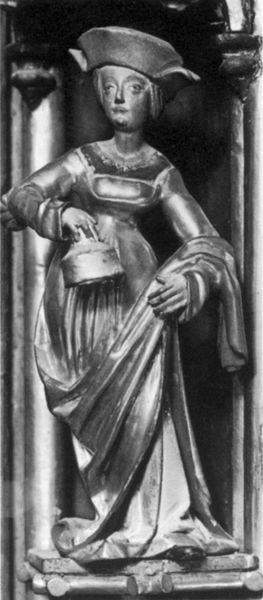
Titel: Hochaltar, törichte Jungfrau aus der Hohlkehle des Schreines
Künstler: Bildschnitzer der Schnatterpeck-Werkstatt
Standort: Niederlana (Südtirol)
Institution: Pfarrkirche Mariae Himmelfahrt
Schlagwörter: hand, umhang, weiß, bewegung, brust, finger, frau, frisur, haar, holz, hut, kleid, laterne, mund, nase, schmuck, schwarz, säule, säulen, blick, dame, rock, jung, mütze, architektur, arm, arme, augen, falten, gesicht, kleidung, kragen, rahmen, silber, sockel, stehen, stein, tragen, trauer, hals, hände, niederlande, kirche, figur, gewand, haare, mantel, stehend, gotik, schultern, traurig, henkel, kanne, skulptur, statue, schwung, kopfbedeckung, schleppe, taille, topf, brüste, füße, bogen, haltung, klein, column, hat, dress, face, gold, hair, lady, nose, old, woman, detail, glanz, korb, metall, pot, bronze, faltenwurf, plastik, junge, foto, fotografie, nische, burg, steht, schwarzweiss, wärmflasche, altar, kapitelle, schnitzerei, photo, köchin, glocke, leid, greek, roman, mittelalter, girl, eyes, metal, konsole, heilige, gefasst, black and white, fotographie, fabric, gegenstand, spirale, behälter, sculpture, geschnitzt, gegossen, kessel, drape, amsterdam, lantern, history, rome, schwrzweiß, untergewand, religion, behältnis, figure, lips, teapot, christian, sulpture, holzplastik, vollplastik, gewandbausch, christianity, fenstern, henkelmann, pedestal, standing, belgien, kurche, gesischt, gleid, bosom, kettle, holding, egossen, clothe, stature, imperial, kessel#, statute, big hat, woman statue, robe, bronzse, nglish, catholocisim, römische zeit